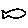
Label: fish